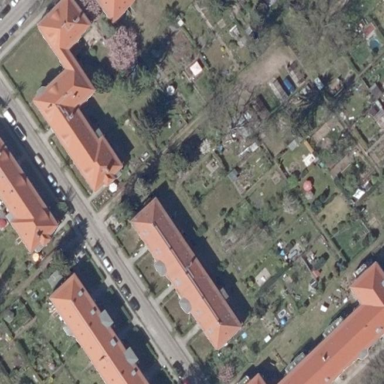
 featuring hipped roof made of red roof tiles."